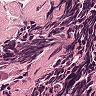
Metastatic tissue present: no